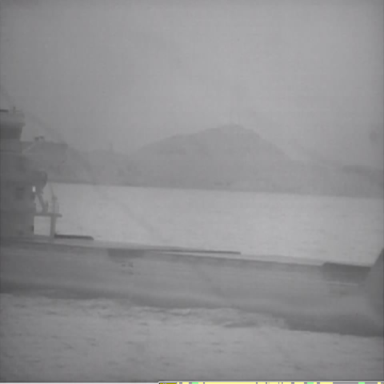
There is a liner in the infrared image.